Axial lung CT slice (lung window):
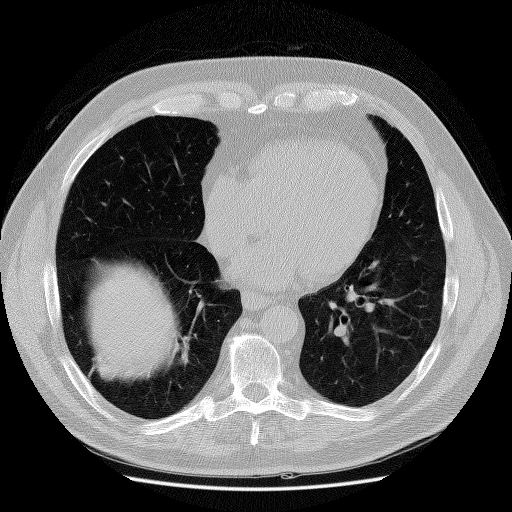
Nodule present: yes
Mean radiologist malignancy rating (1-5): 1.5